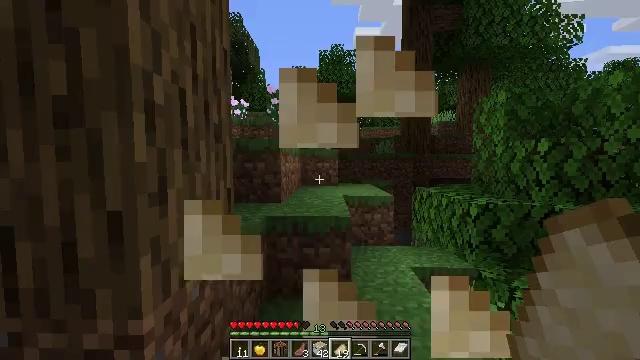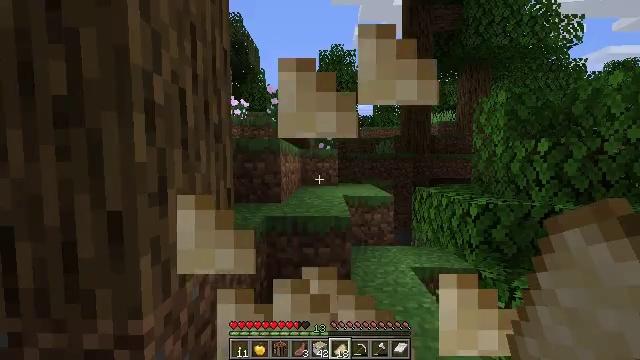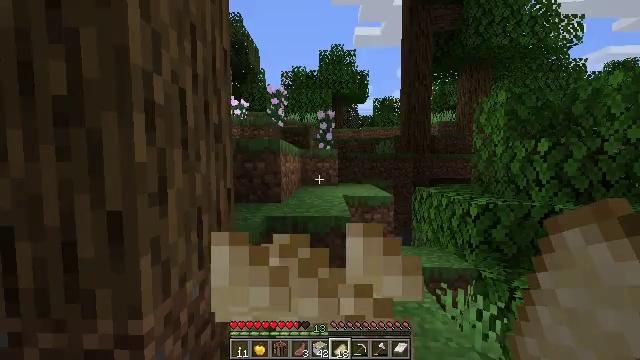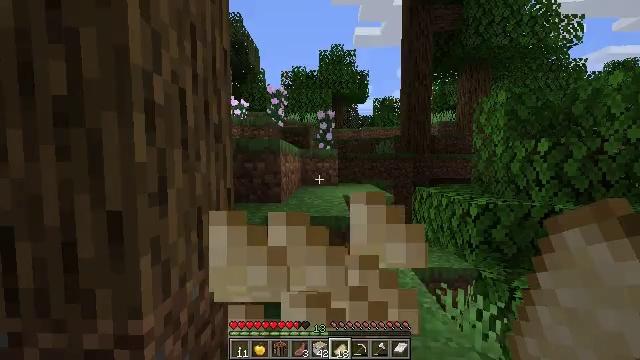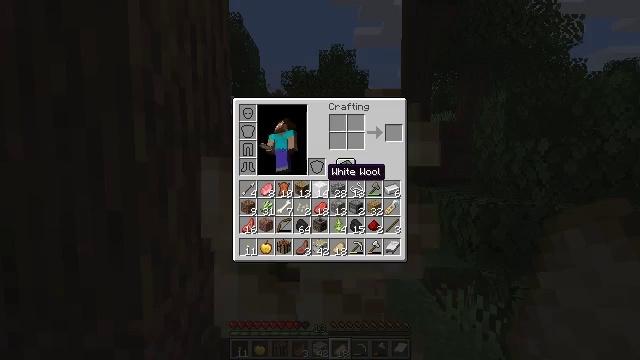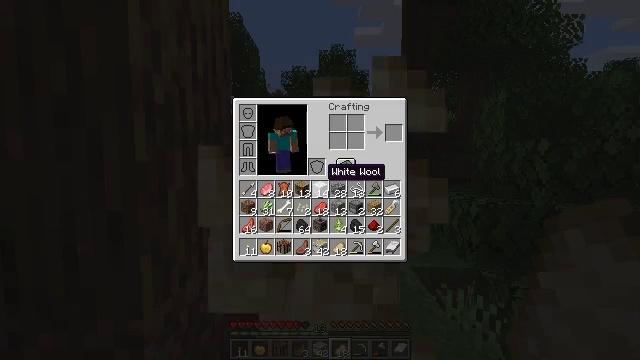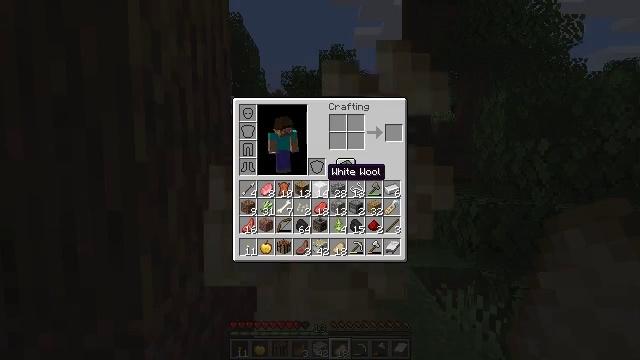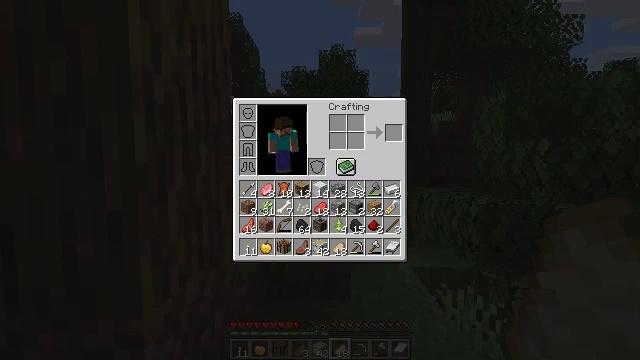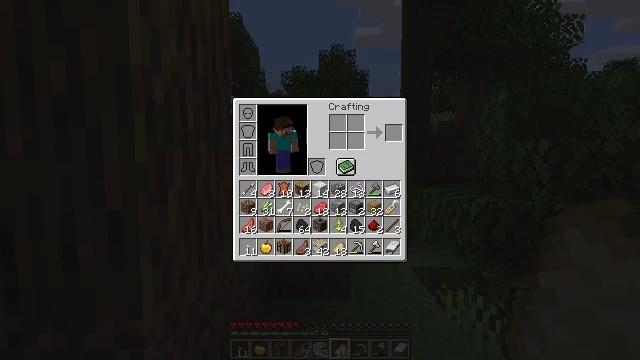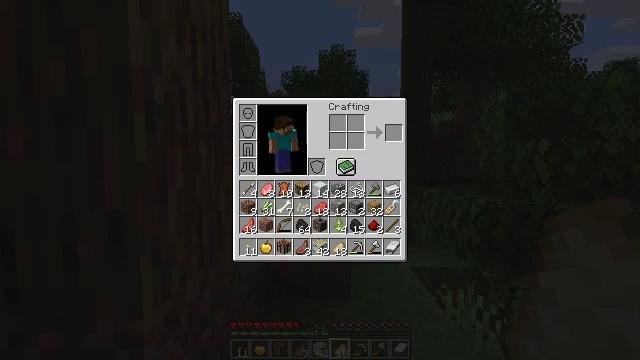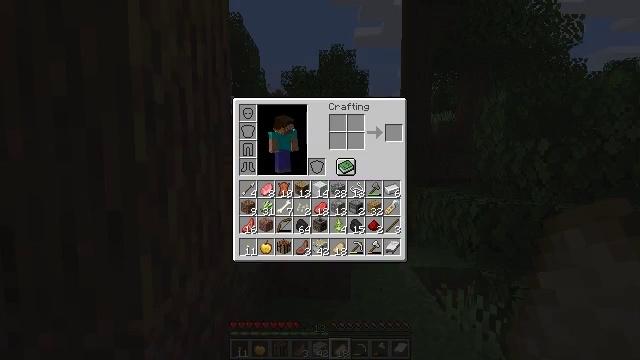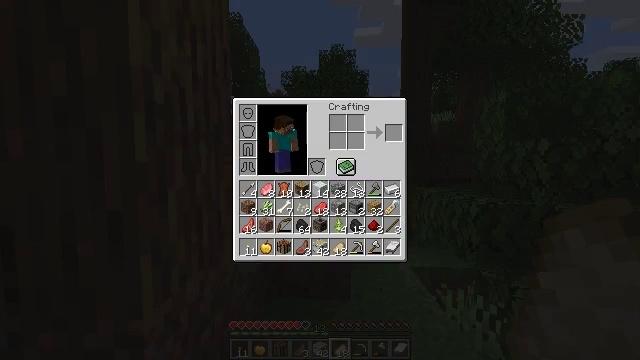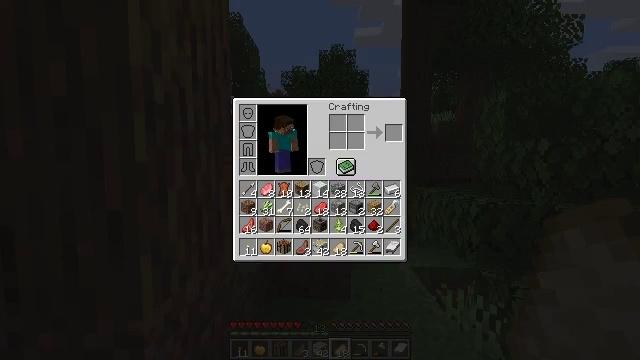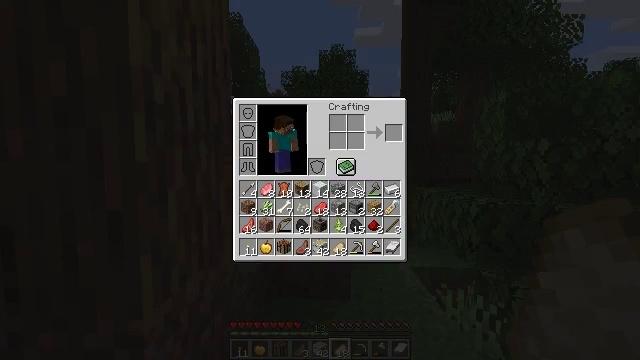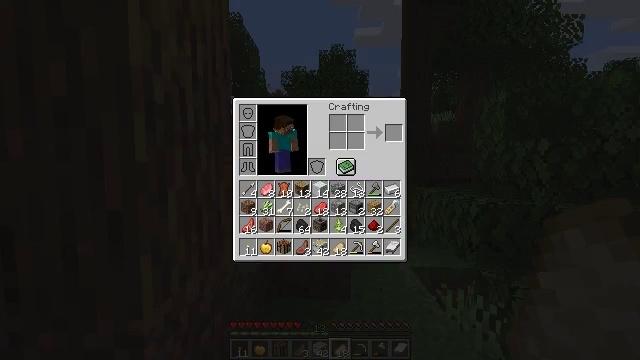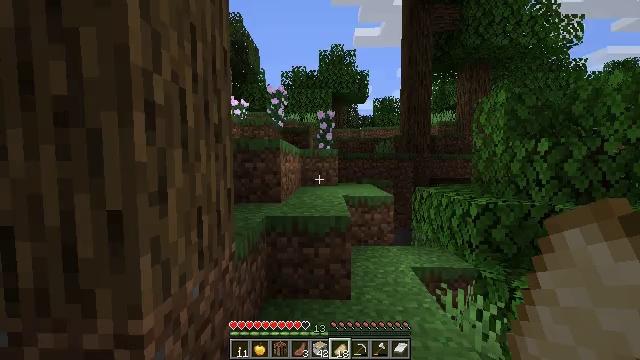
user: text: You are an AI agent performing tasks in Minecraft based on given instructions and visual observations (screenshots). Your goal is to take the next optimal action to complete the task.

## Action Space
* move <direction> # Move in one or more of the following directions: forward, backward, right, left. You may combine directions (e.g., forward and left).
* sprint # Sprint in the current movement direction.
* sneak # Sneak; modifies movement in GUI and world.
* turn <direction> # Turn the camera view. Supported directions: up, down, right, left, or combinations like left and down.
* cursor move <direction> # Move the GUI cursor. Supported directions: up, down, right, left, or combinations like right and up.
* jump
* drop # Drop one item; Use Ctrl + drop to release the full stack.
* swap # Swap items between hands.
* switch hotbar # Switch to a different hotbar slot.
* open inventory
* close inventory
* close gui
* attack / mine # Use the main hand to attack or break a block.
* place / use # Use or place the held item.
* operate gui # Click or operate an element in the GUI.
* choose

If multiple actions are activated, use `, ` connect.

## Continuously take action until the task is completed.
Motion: motion action
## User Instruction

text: Drop a birch sapling.
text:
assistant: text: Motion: use / place
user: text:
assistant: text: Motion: use / place
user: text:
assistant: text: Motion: use / place
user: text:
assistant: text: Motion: use / place, open inventory
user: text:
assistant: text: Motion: open inventory
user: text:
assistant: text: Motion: open inventory
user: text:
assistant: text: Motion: cursor move right
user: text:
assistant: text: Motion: cursor move right and up
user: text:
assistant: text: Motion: cursor move right
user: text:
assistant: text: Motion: no_op
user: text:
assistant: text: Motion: no_op
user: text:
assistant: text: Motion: no_op
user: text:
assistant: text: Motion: no_op
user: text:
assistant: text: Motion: no_op
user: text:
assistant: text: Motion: close inventory
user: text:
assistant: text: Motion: turn right, close inventory
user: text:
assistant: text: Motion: turn right and down, close inventory
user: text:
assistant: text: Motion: move forward, turn right and down
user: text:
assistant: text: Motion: move forward, turn right
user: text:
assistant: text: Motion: move forward
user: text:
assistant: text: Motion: move forward
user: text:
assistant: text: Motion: move forward
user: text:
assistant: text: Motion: move forward
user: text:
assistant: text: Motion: move forward
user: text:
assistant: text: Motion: move forward, turn right
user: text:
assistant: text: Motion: move forward, turn right
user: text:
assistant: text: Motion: move forward
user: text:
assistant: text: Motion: move forward
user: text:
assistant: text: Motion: move forward
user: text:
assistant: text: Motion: move forward